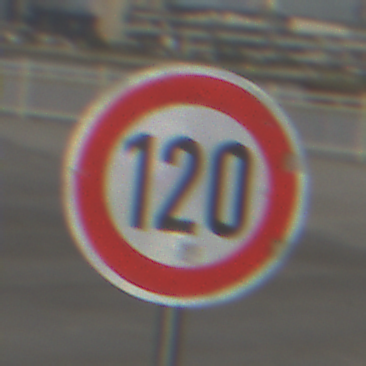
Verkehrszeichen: Geschwindigkeit120
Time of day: SunriseSunset
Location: Outdoor (Urban)
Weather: Clear
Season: NotSpecified
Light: Natural